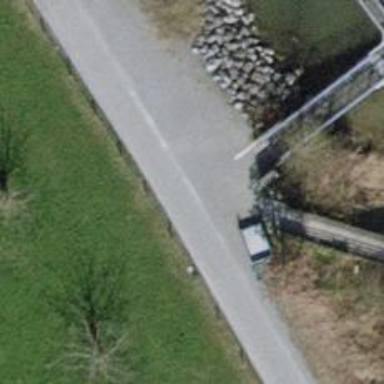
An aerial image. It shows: Footway on bridge.